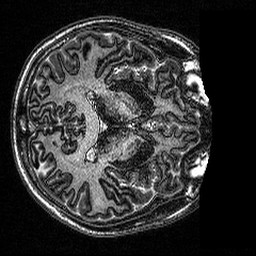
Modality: MP2RAGE
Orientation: axial
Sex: male
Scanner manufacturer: siemens
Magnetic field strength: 3 T
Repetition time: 5 s
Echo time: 0.00292 s